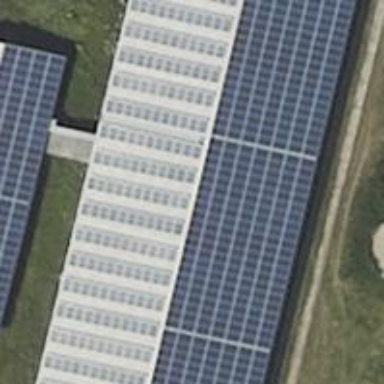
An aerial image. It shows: Solar photovoltaic panel generating electricity through small installation.